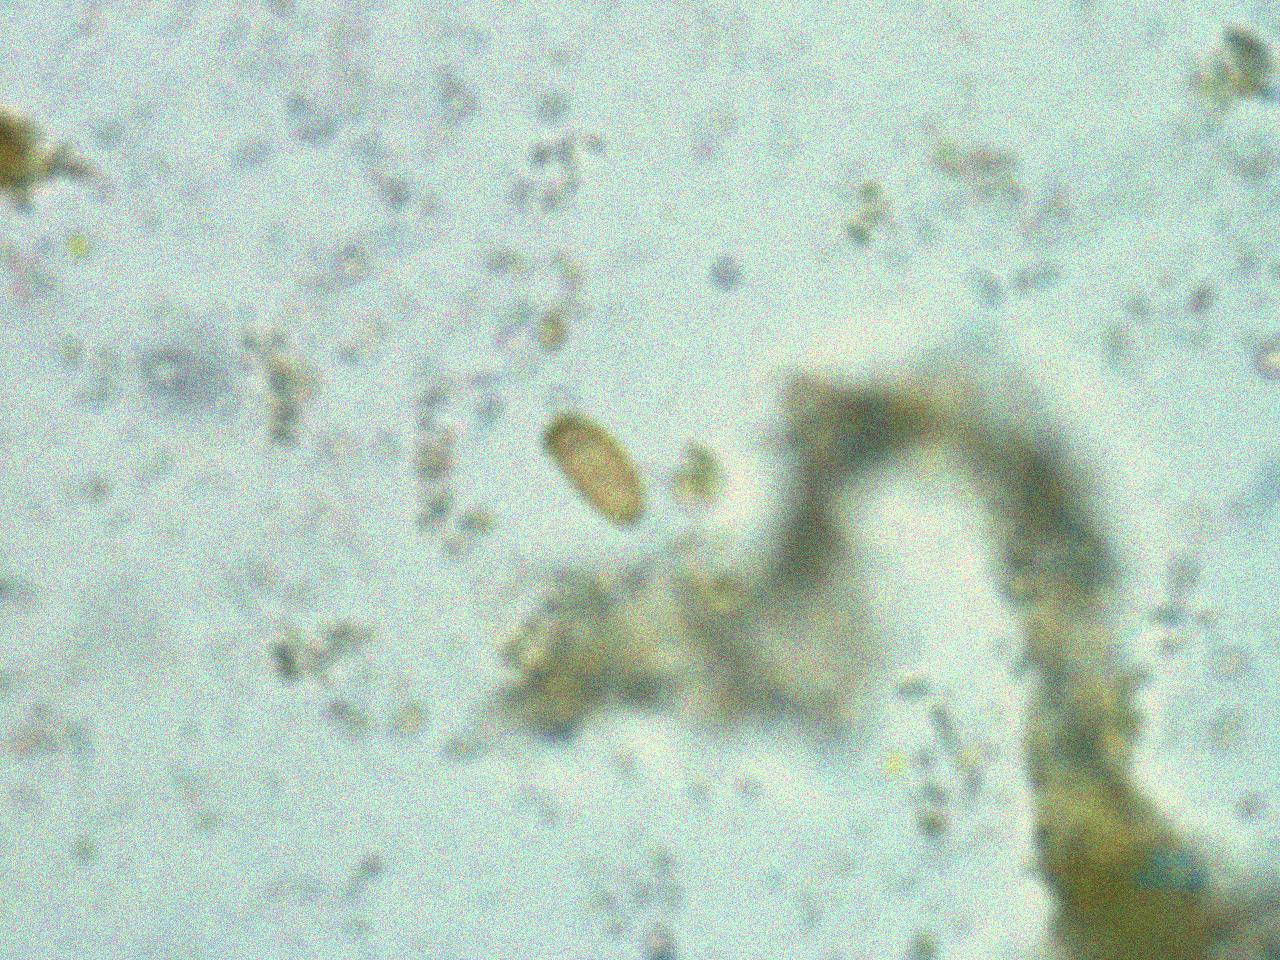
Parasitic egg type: Opisthorchis viverrine